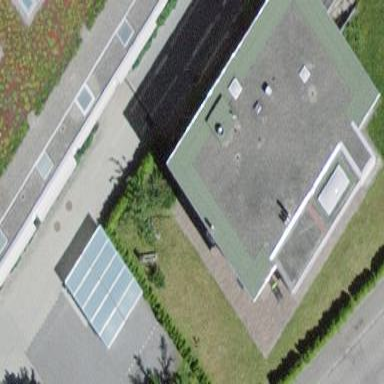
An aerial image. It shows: Flat-roofed apartment building.